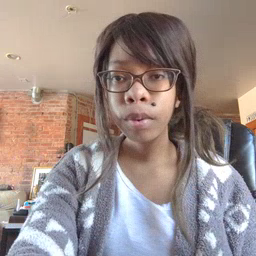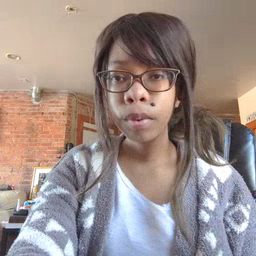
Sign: stay